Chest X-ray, PA view. Patient: 39 years old, sex M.
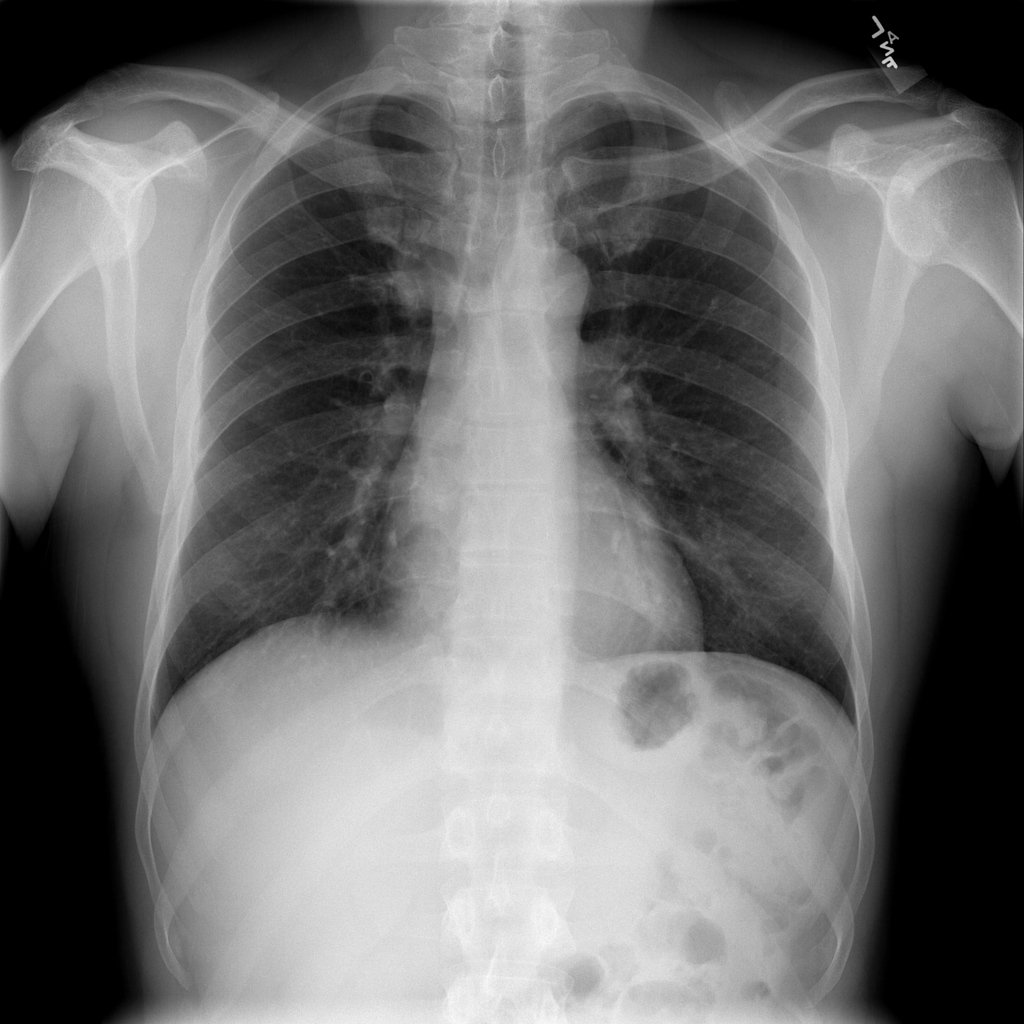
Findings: Mass